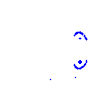
Particle: pion